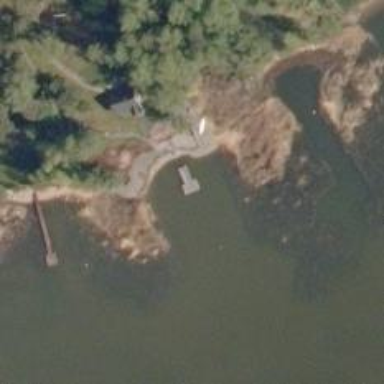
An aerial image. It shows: Man-made pier.